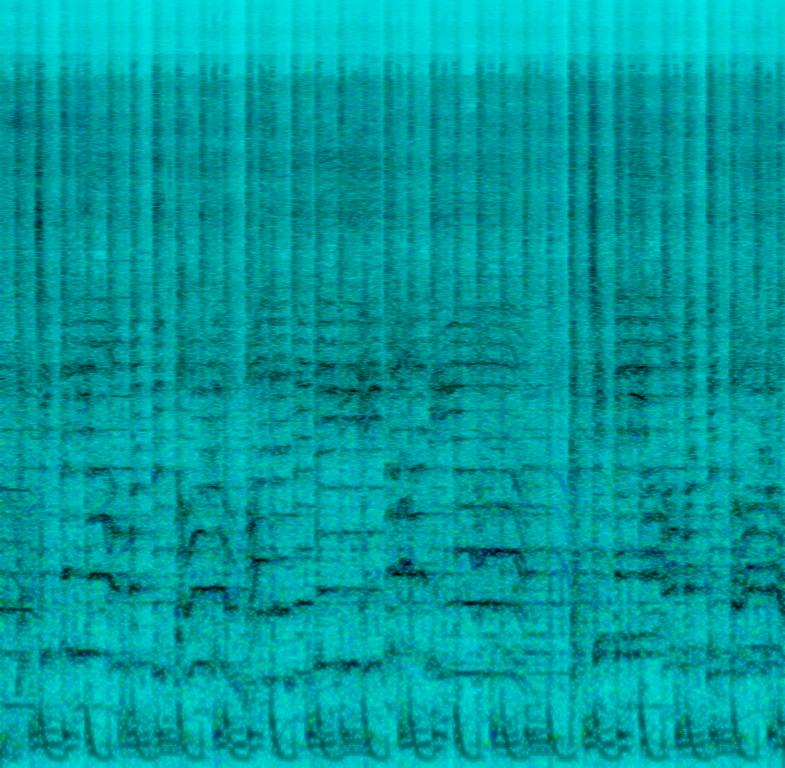
The low quality recording features a folk song that consists of flat male vocals, alongside harmonizing female vocals, singing over groovy bass, strings melody, shimmering hi hats, and "4 on the floor" kick pattern. It sounds energetic, happy and fun.